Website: apple
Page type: customer-info-address
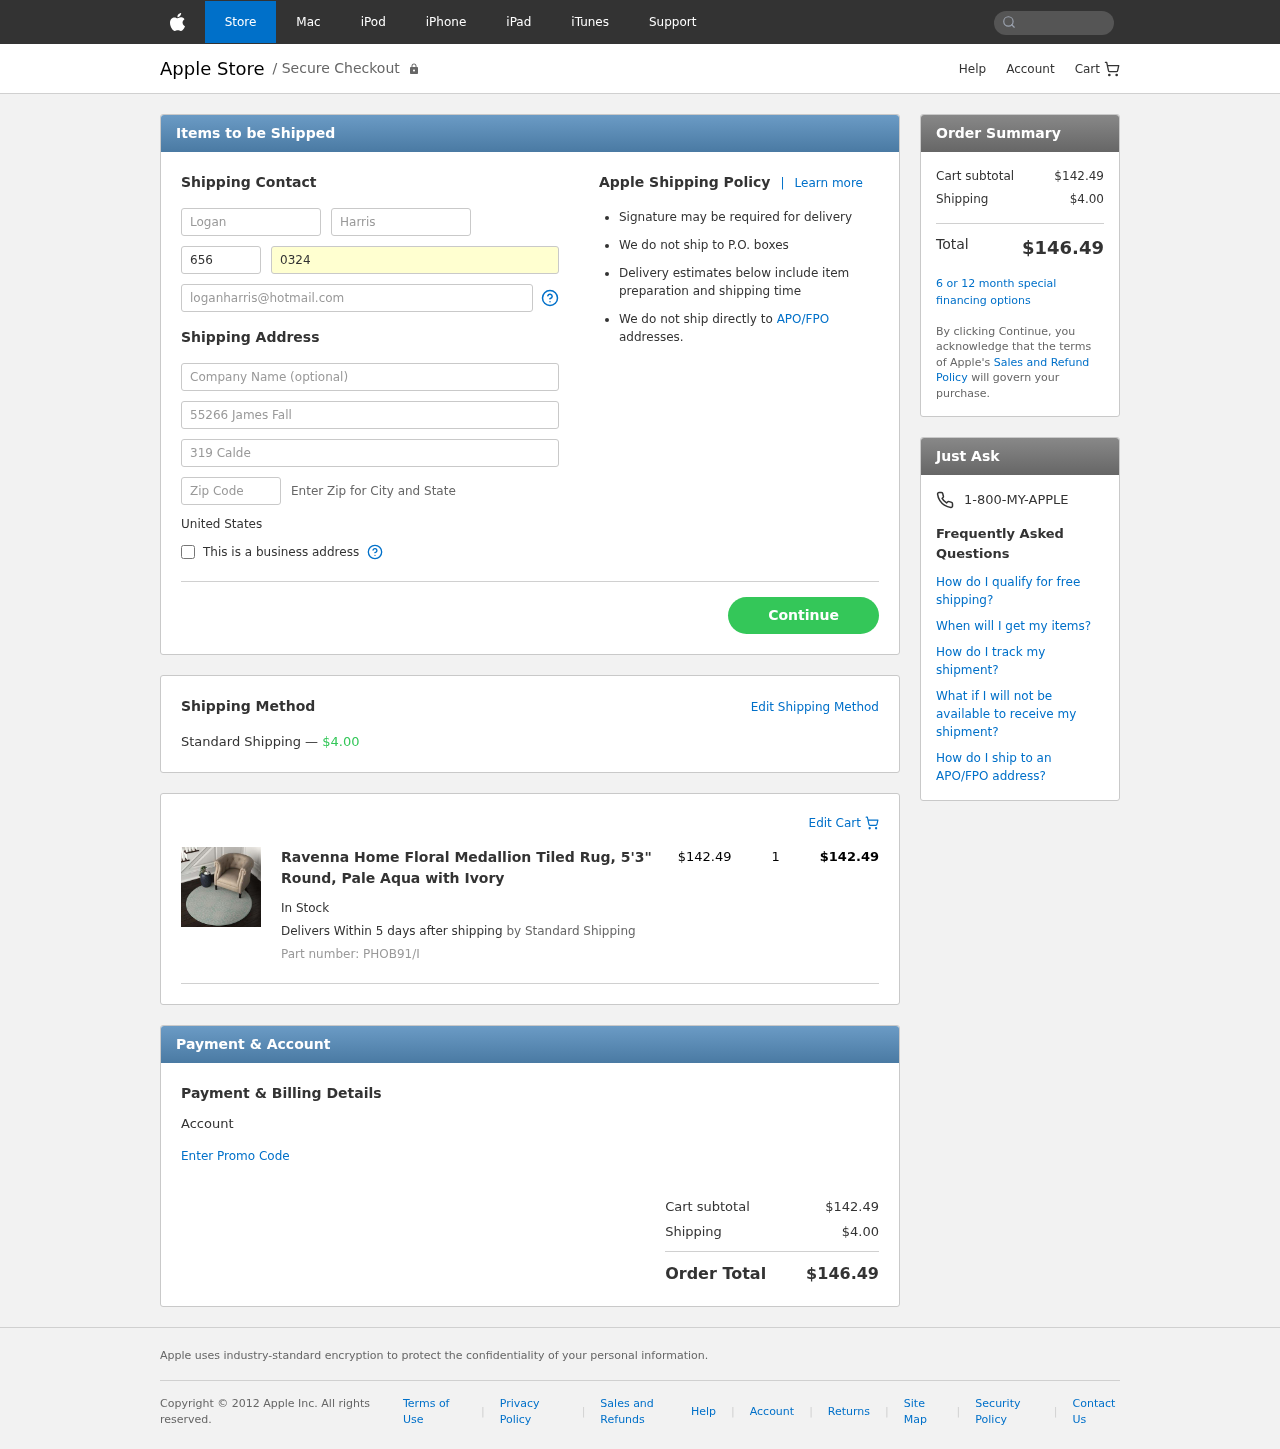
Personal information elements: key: PII_COUNTRY
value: United States
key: PII_FIRSTNAME
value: Logan
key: PII_LASTNAME
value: Harris
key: PII_PHONE_AREA
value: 656
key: PII_PHONE_LINE
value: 0324
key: PII_EMAIL
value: loganharris@hotmail.com
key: PII_STREET
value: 55266 James Fall
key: PII_STREET2
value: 319 Calderon Road Suite 453
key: PII_POSTCODE
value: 51061
Product elements: key: PRODUCT1_NAME
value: Ravenna Home Floral Medallion Tiled Rug, 5'3" Round, Pale Aqua with Ivory
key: PRODUCT1_PRICE
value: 142.49
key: PRODUCT1_QUANTITY
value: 1
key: PRODUCT1_SKU
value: PHOB91/I
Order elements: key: ORDER_SHIPPING_COST
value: $4.00
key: ORDER_ITEM_TOTAL
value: $142.49
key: ORDER_SUBTOTAL
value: $142.49
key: ORDER_TOTAL
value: $146.49